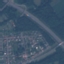
Label: Highway